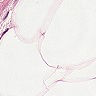
Metastatic tissue present: no